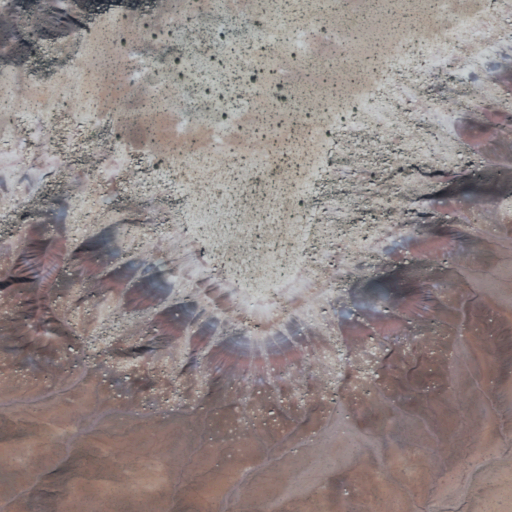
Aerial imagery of mountain in Arizona named Dry Mesa containing shrub, grassland, and barren land